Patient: sex M, age 42
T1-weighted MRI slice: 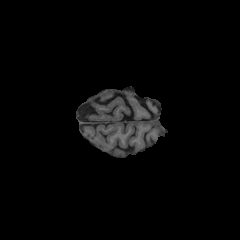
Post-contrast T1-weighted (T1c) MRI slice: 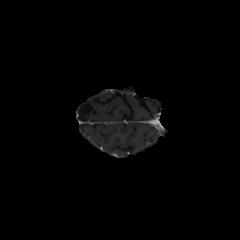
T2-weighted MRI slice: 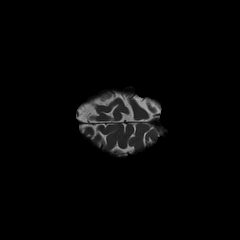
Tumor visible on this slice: no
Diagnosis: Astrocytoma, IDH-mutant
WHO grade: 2